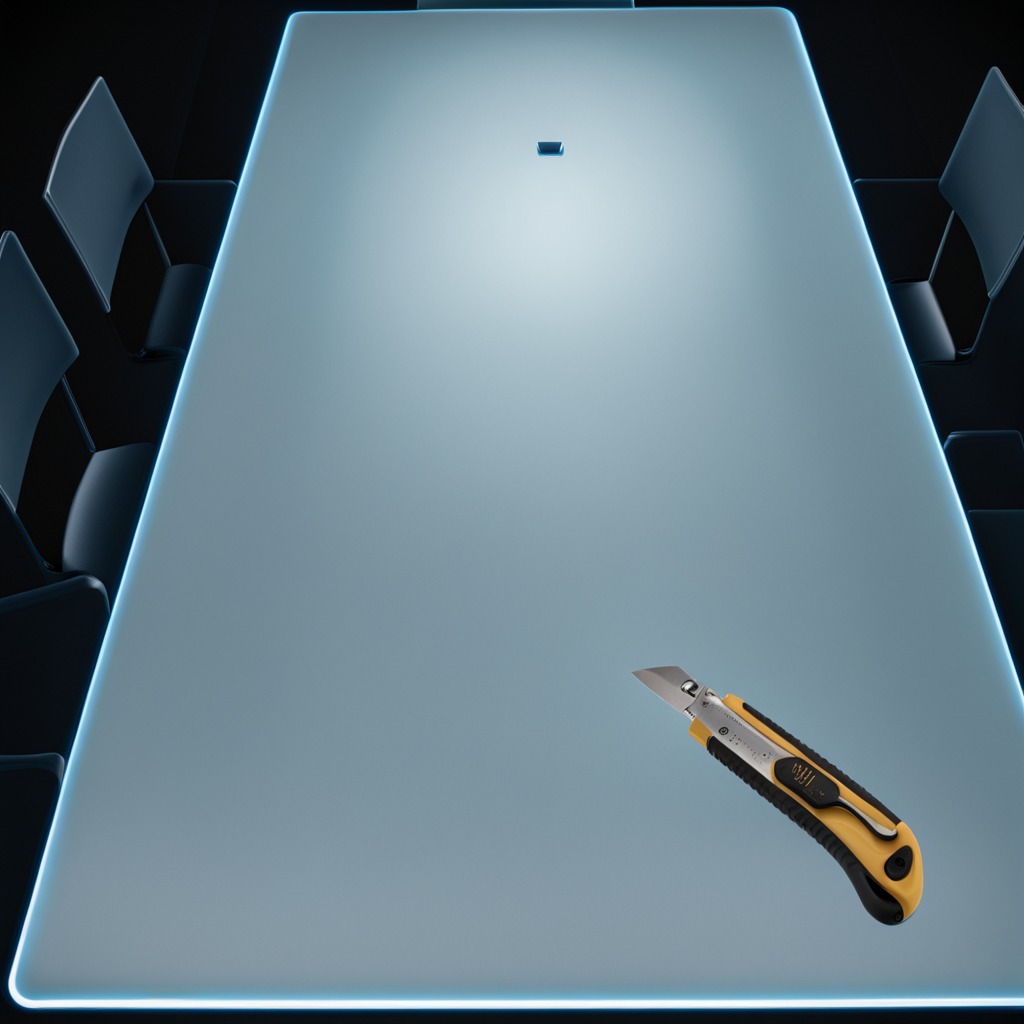
A utility knife is lying on a clean empty table in a railway signal maintenance room lit by harsh overhead fluorescents photorealistic surface textures crisp shadows high dynamic range